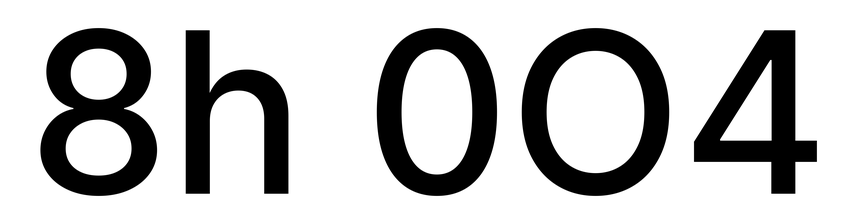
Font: Inter_Medium